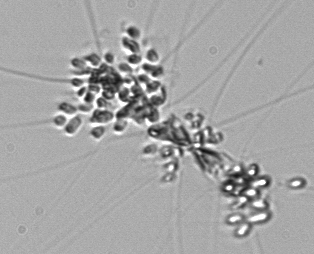
Label: Chaetoceros_didymus_TAG_external_flagellate